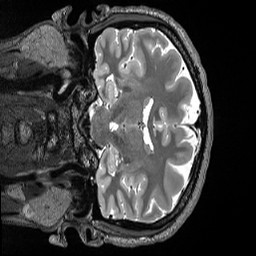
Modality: T2w
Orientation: coronal
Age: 36
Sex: male
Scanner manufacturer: siemens
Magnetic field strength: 3 T
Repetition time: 3.2 s
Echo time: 0.563 s